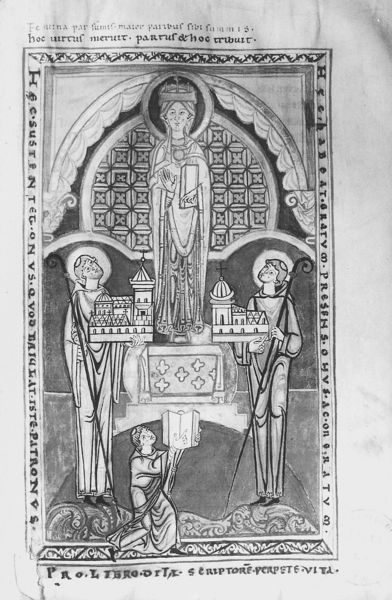
Titel: Jerome - Kommentar zu Jeremias
Institution: Dijon, Bibliothèque Municipale
Schlagwörter: gott, mann, menschen, schwarz, weiss, gebäude, hochformat, muster, ornament, teppich, bibel, rahmen, kirche, figur, blatt, krone, stab, figuren, bischof, könig, inschrift, kirchen, buch, kloster, dom, schwarzweiss, knien, beten, altar, kathedrale, heiligenschein, kreuze, stäbe, nimbus, christus, jesus, knieen, mönche, heilige, heilig, maria, gläubige, latein, erhöht, sankt, ambo, sanktus, adorant, tribur, atäbe, otrnamente